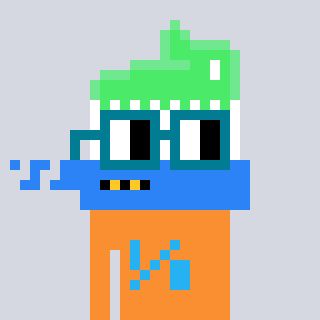
a pixel art character with square dark green glasses, a toothbrush-shaped head and a orange-colored body on a cool background